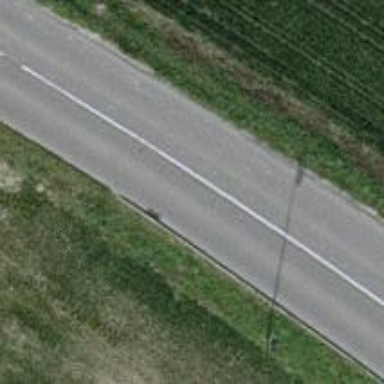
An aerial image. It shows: Asphalt road classified as tertiary.